Question: I am doing a small research where i look for string matching algorithms and implements them in order to compare some of the previous ones with a new novel algorithm that have been published recently in which the author states that it performs better than Boyer Moore algorithm.
My questions is not coding but more of understanding what does the term "character weight" means, here is quote from the paper:

I have read all the paper but the term is not defined anywhere, i have read other papers regarding the same subject and i can't anything that help no what does this term means. I have already emailed the authors but i am still waiting for a reply.
Maybe does it mean ASCII code or .... ?
Here is a reference to the paper:
<URL>
Update:
I found it weird that the authors didn't specify either Time nor Space complexity but they did mention this
> "The search time is found to be constant regardless of the length of the search pattern. The performance of ELSM is very high compared with the most two famous algorithms BM and Brute force. The time consumed is about 6%, in average, of
the time consumed in the two mentioned algorithms.""The experimental results reveal that the novel algorithm appears more efficient than BM many times in worst case, and the longer the pattern, the bigger the performance improvement"
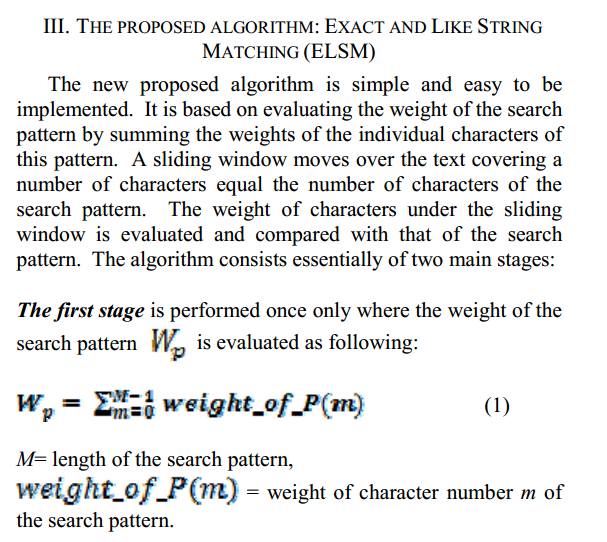
Answer: The weight of the character is an indication of its significance relative to other characters. For example, "g" might be given a weight of 100 and "e" a weight of 50.
The idea is the same as for a <URL>. The weights to assign to characters is something you would have to decide.